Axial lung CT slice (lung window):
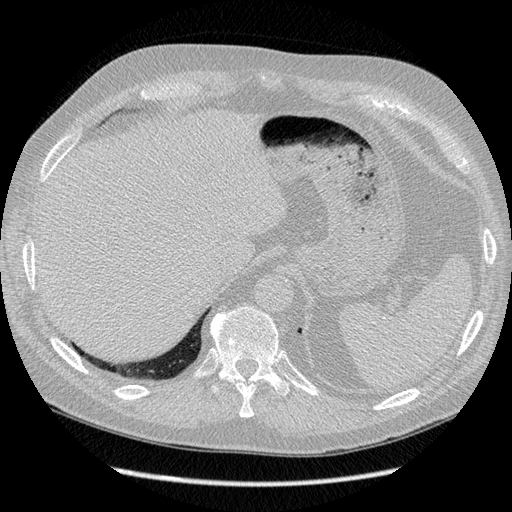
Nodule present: no